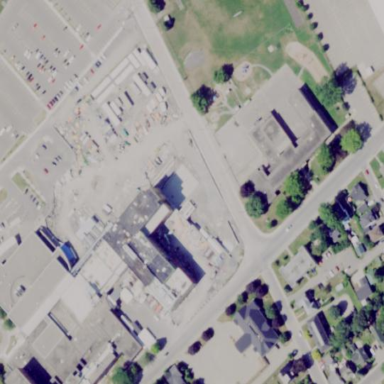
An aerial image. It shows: Hospital providing healthcare services.